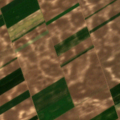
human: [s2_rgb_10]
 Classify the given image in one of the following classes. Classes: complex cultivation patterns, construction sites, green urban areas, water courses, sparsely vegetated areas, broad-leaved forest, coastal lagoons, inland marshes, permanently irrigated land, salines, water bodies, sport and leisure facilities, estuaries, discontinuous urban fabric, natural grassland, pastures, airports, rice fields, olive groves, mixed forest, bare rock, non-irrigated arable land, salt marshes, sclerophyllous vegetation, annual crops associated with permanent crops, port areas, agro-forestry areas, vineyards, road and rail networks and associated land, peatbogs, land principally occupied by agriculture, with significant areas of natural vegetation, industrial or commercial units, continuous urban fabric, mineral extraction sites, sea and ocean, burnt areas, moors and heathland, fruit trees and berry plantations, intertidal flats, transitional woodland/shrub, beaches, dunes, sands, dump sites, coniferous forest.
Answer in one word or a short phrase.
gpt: non-irrigated arable land